Interaction volume radius: 5 \u00c5
Interaction volume height: 15 \u00c5
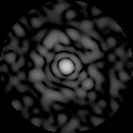
Disorder parameter: 0.8351